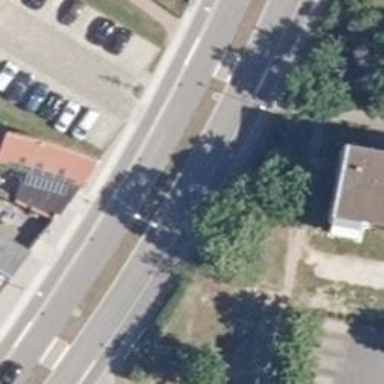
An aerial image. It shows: Asphalt road with primary highway and cycle track.